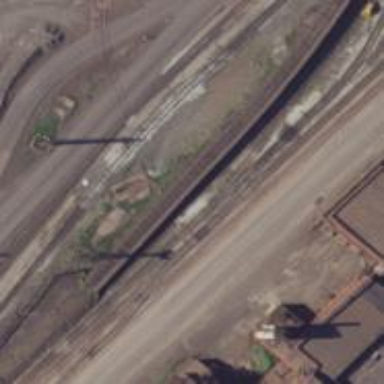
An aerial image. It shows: Rail spur service.